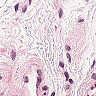
Metastatic tissue present: no